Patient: sex M, age 52
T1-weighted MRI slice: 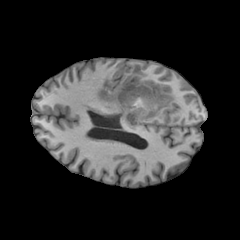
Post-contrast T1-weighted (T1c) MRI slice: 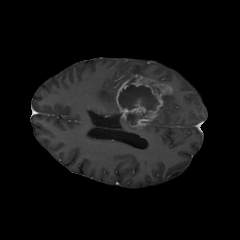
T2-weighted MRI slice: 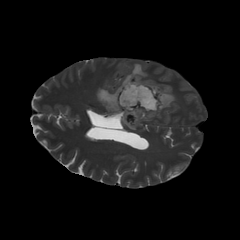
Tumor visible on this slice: yes
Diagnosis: Glioblastoma, IDH-wildtype
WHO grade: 4